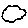
Label: cloud